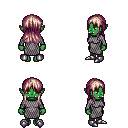
a pixel art fantasy rpg character, female body template, orc, green skin, chain mail, teal pants, white blonde unkempt hairstyle, metal boots, four views (front, back, left, right), 2x2 character sprite sheet, small pixel art, hard edges, no anti-aliasing